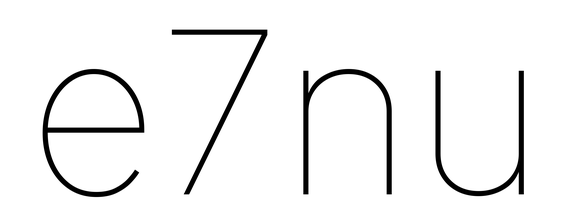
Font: Inter_Thin